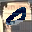
Label: 0